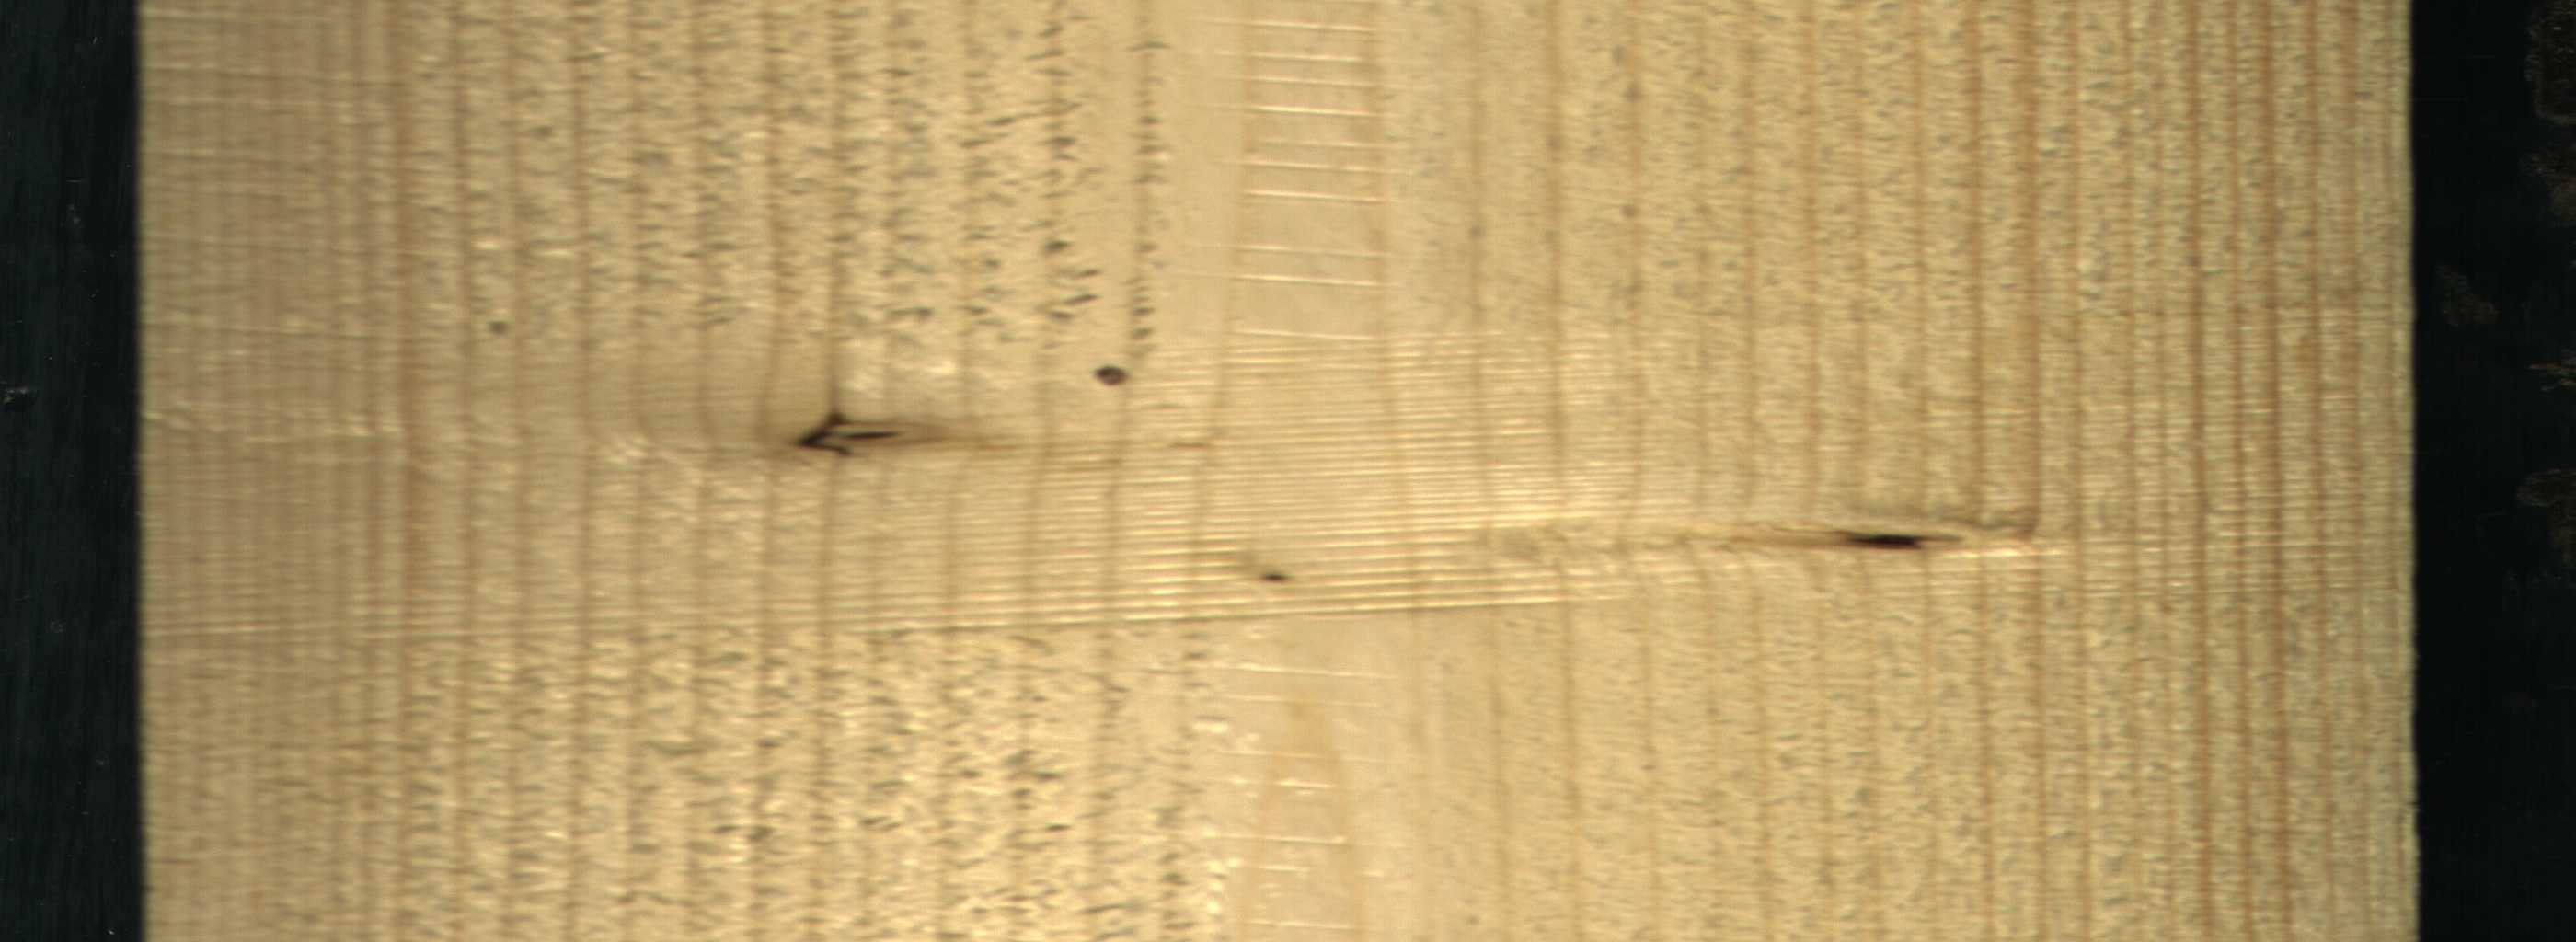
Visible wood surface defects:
Dead_Knot
Dead_Knot